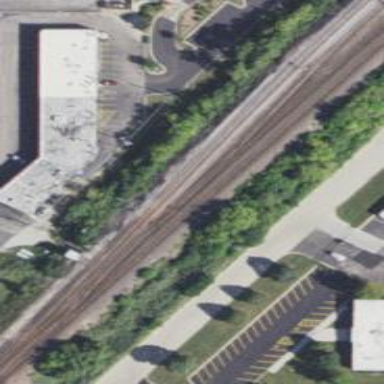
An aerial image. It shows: Railway track.